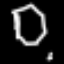
Label: octagon